Interaction volume radius: 10 \u00c5
Interaction volume height: 15 \u00c5
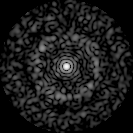
Disorder parameter: 0.8205